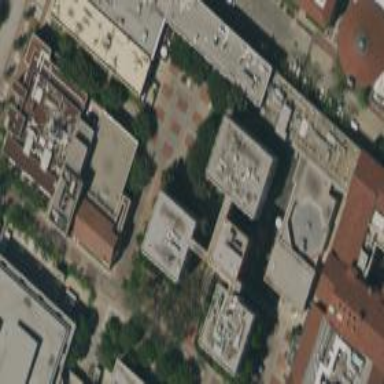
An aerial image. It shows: University building.